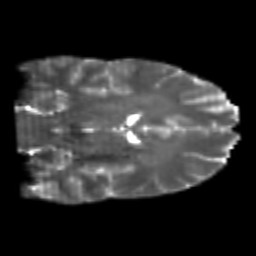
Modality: T2w
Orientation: coronal
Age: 21
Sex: male
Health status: healthy
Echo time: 0.074 s